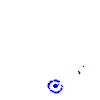
Particle: pion